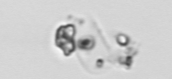
Label: detritus